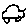
Label: car